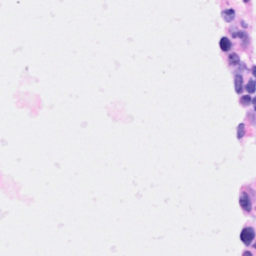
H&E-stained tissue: Breast